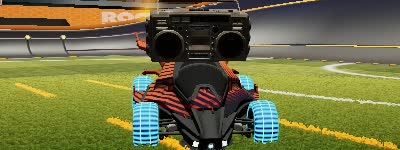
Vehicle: aftershock